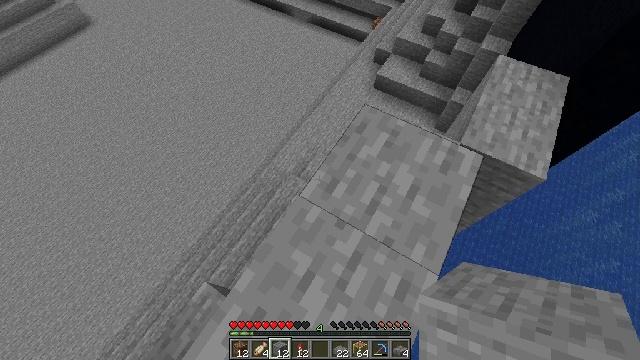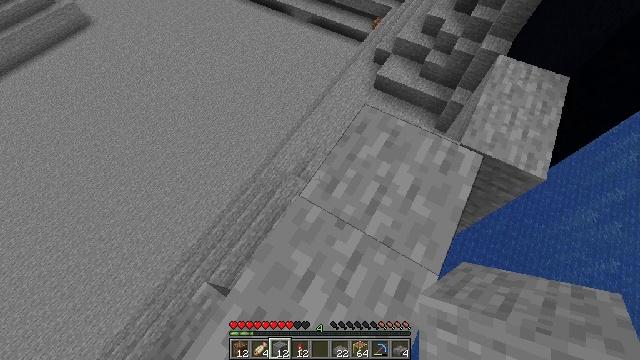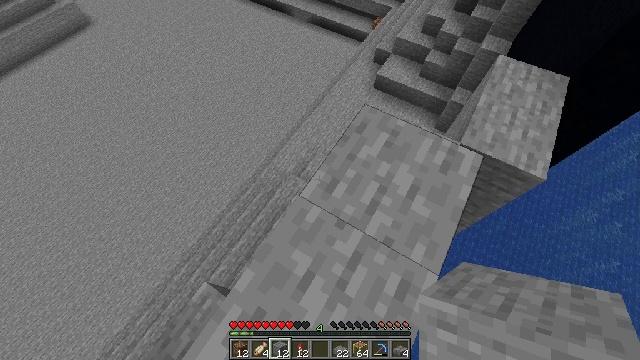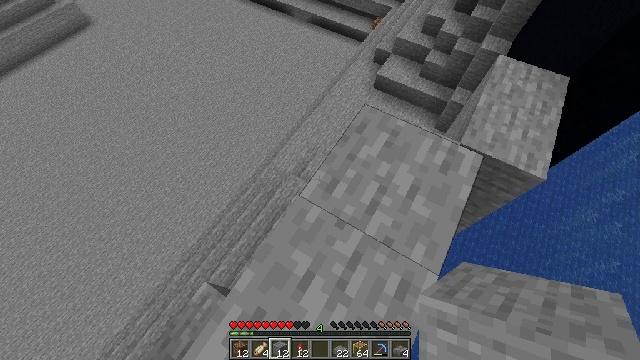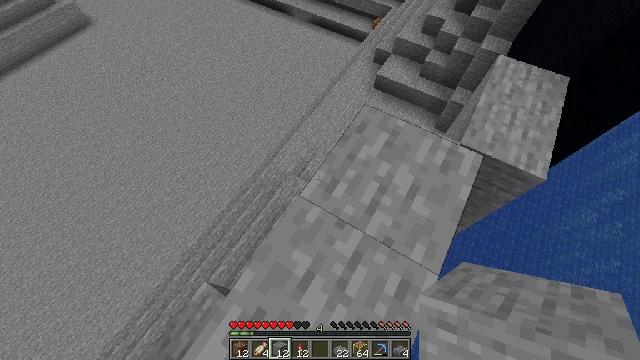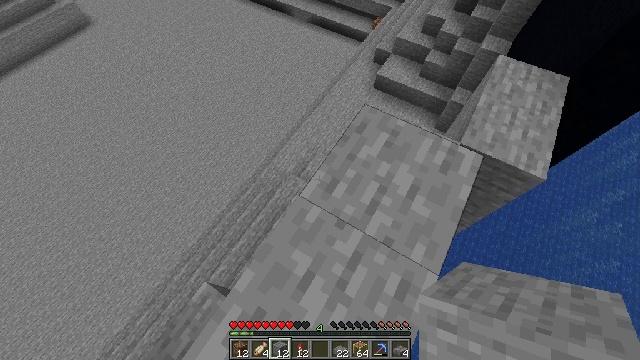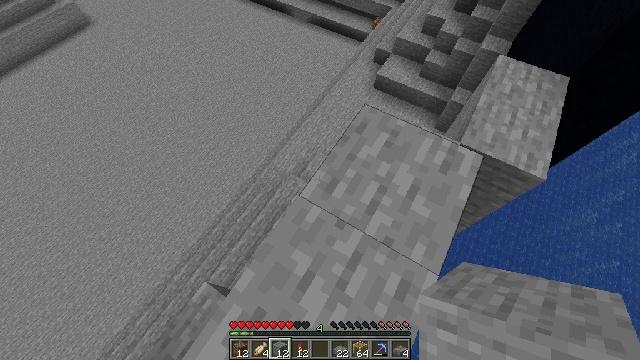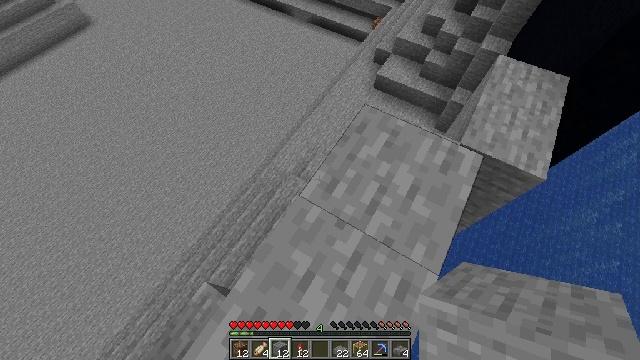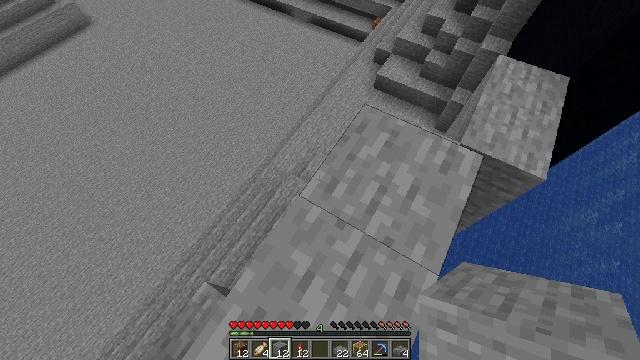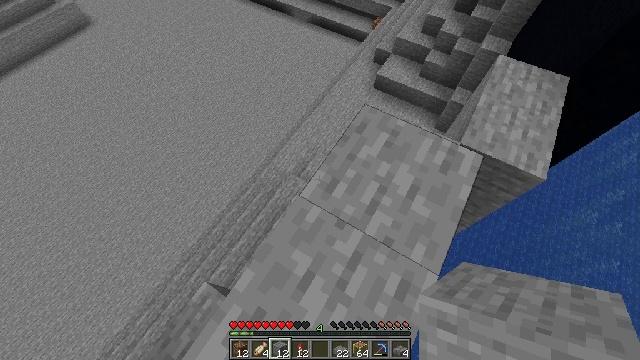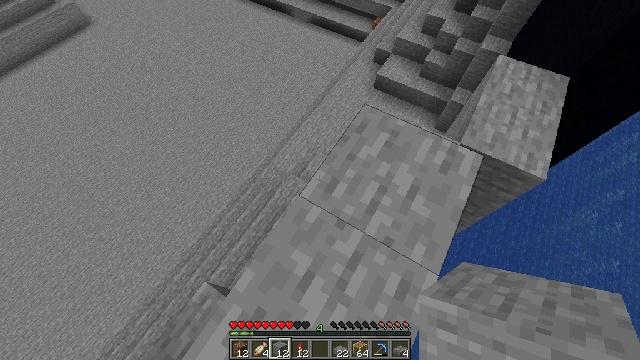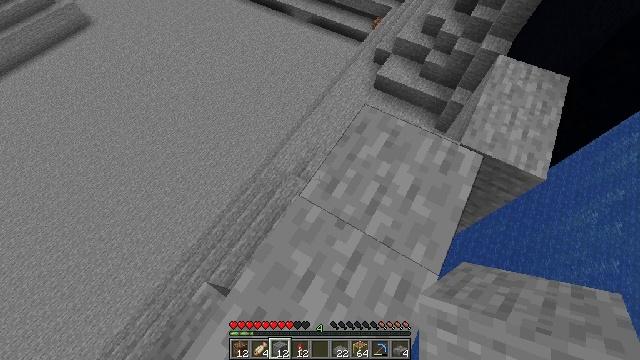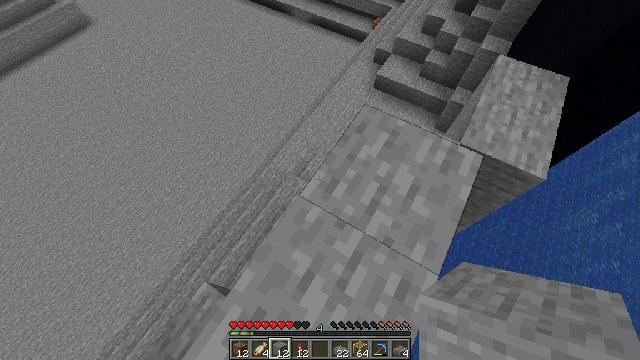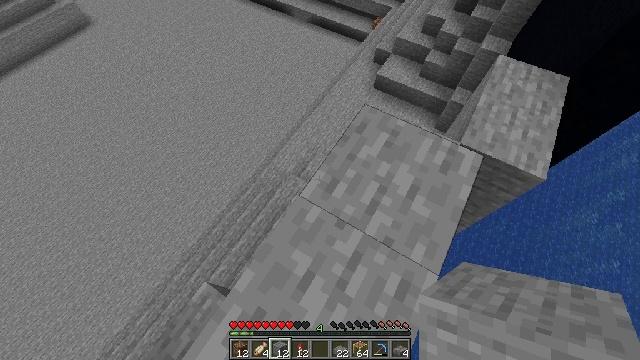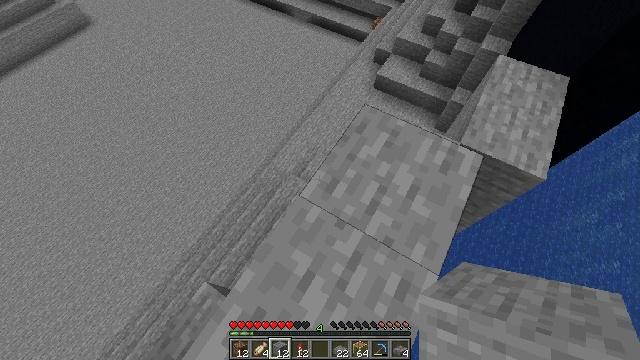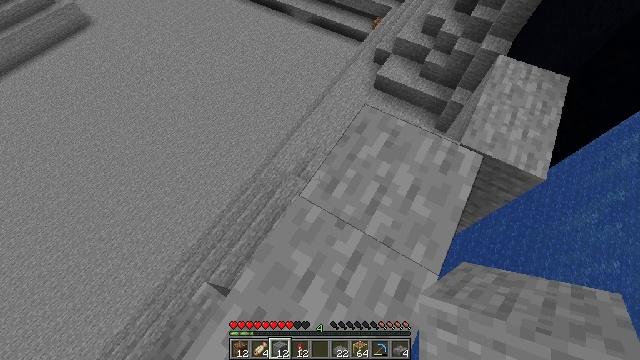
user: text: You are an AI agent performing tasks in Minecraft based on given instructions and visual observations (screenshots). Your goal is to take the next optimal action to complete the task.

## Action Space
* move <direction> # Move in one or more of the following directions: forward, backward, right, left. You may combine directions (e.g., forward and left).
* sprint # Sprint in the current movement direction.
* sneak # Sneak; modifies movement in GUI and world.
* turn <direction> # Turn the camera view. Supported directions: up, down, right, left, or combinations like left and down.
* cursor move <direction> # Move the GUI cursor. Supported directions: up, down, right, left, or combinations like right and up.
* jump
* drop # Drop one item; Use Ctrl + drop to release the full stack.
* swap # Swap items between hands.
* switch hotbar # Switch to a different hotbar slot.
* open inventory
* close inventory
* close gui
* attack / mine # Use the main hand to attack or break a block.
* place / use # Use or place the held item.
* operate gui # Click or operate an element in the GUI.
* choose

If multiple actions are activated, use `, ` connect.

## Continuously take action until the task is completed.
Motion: motion action
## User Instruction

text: Attack the shulker box to pick it up.
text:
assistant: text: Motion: no_op
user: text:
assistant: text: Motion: no_op
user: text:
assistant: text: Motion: no_op
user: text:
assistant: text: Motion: no_op
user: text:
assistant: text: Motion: no_op
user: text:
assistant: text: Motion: no_op
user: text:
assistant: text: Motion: no_op
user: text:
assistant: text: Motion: no_op
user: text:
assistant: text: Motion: no_op
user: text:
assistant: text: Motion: no_op
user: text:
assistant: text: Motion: no_op
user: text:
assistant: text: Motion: no_op
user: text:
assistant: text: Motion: no_op
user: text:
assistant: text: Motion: no_op
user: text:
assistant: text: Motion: no_op
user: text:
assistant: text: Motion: no_op
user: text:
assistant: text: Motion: no_op
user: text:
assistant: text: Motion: no_op
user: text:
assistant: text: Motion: no_op
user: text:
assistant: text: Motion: no_op
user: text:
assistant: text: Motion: no_op
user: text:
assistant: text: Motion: no_op
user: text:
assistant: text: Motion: no_op
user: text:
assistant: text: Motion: no_op
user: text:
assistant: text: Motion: no_op
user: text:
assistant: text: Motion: no_op
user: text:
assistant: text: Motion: no_op
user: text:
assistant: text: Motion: no_op
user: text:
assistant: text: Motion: no_op
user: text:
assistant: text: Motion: no_op